Interaction volume radius: 5 \u00c5
Interaction volume height: 15 \u00c5
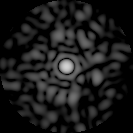
Disorder parameter: 0.8409